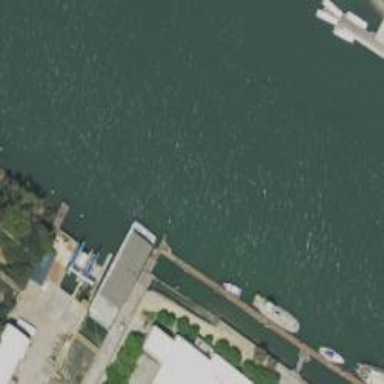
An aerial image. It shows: Man-made pier.